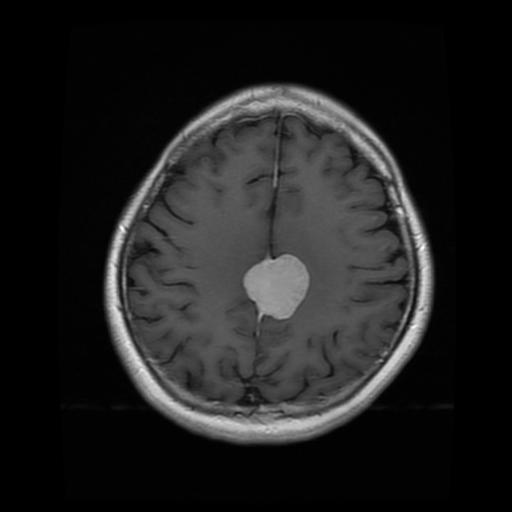
Label: meningioma